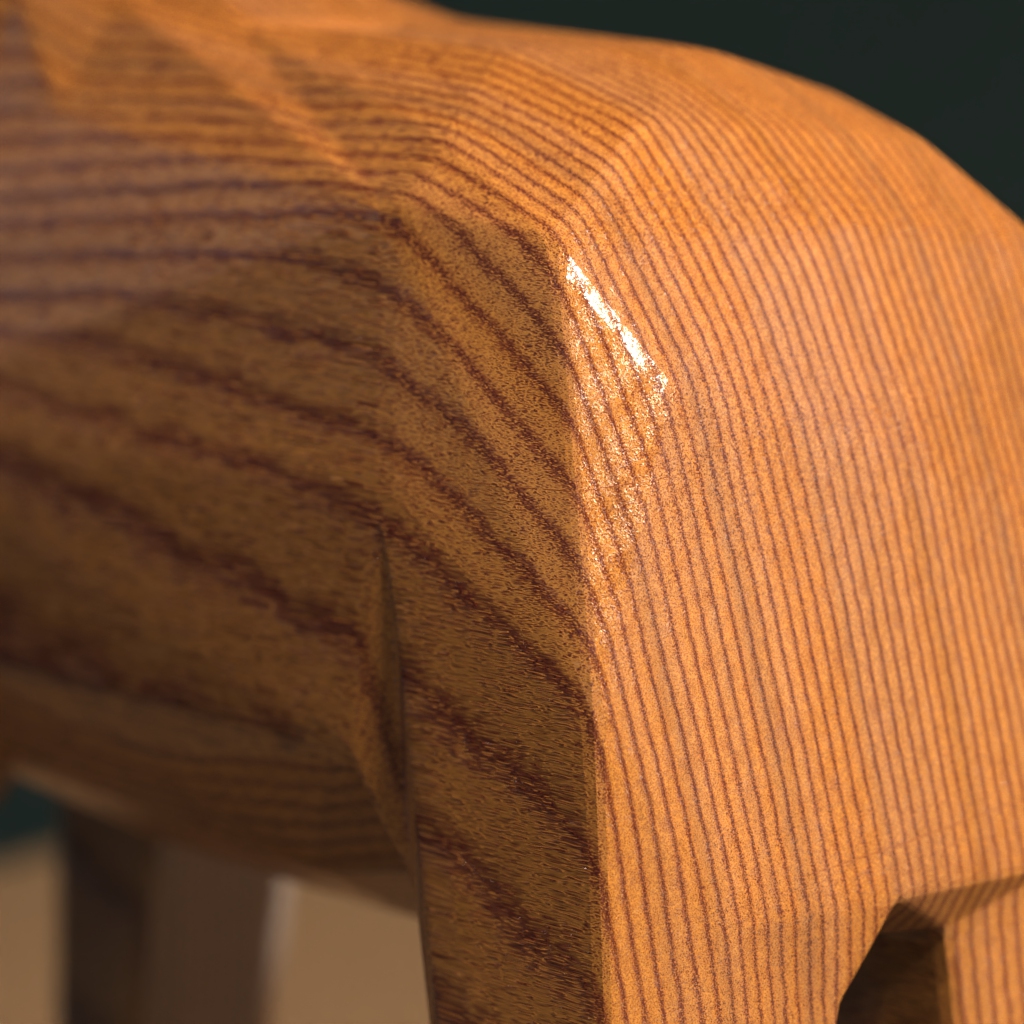
A high quality rendering of a dalahest_oak dalecarlian horse figurine made of varnished dark oak standing on a wooden table in an a sports hall with natural soft daylight from windows,extreme close-up from the rear left side macro, 150 mm, f 16, bokeh